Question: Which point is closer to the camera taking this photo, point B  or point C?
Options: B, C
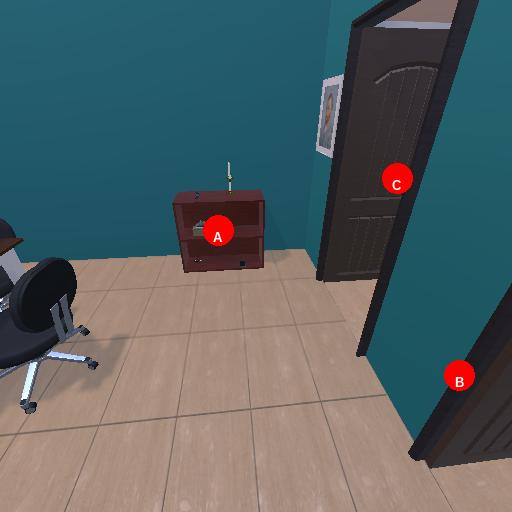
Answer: B